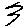
Label: zigzag